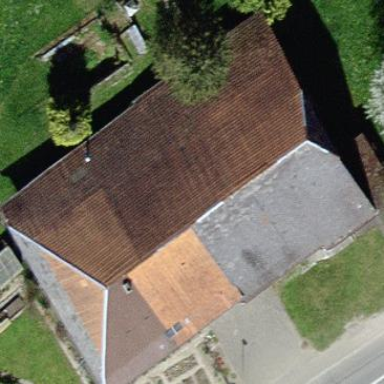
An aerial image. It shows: Farm building.